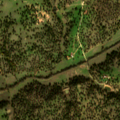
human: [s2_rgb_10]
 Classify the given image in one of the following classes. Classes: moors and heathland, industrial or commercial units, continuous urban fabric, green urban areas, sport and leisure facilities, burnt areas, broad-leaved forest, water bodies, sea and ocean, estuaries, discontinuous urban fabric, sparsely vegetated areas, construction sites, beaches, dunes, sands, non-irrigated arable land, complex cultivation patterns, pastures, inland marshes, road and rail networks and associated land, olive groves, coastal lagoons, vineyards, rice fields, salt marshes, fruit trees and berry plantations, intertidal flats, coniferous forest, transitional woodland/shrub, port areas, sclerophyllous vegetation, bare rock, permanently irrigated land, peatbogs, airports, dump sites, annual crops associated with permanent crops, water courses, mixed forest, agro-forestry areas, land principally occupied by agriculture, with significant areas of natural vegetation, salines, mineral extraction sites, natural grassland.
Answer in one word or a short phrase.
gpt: non-irrigated arable land, agro-forestry areas, broad-leaved forest